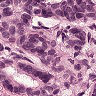
Metastatic tissue present: yes